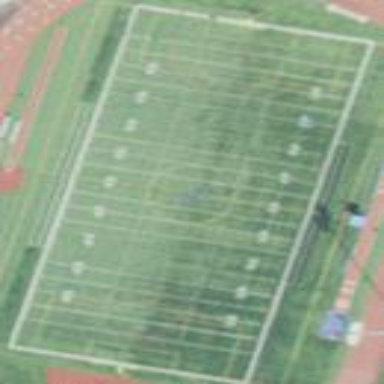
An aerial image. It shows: Pitch for American football with artificial turf surface.